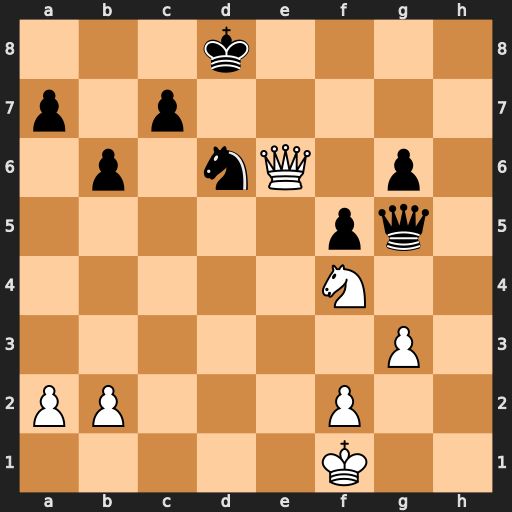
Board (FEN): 3k4/p1p5/1p1nQ1p1/5pq1/5N2/6P1/PP3P2/5K2
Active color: w
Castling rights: -
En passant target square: -
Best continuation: Qxd6+ cxd6 Ne6+ Ke8 Nxg5